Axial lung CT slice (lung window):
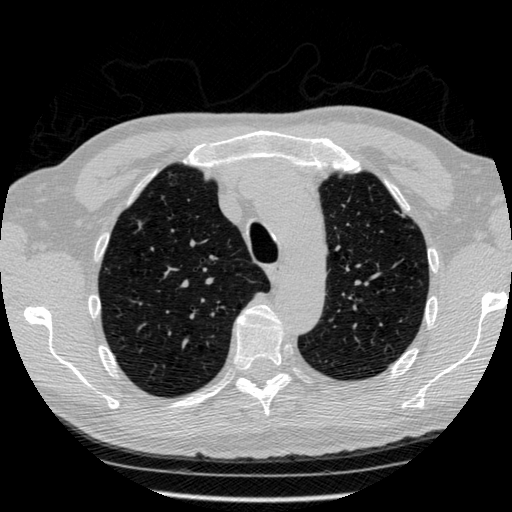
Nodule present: no